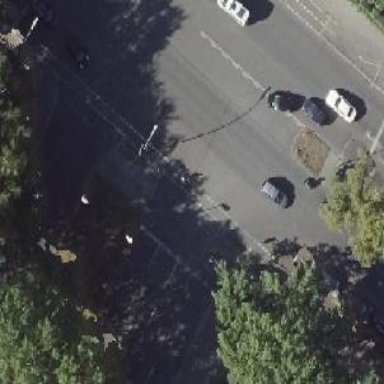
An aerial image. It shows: Road crossing with traffic signals.